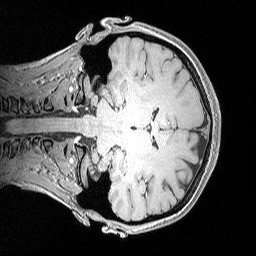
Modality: MP2RAGE
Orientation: coronal
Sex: female
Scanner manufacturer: siemens
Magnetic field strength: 3 T
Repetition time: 5 s
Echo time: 0.00292 s